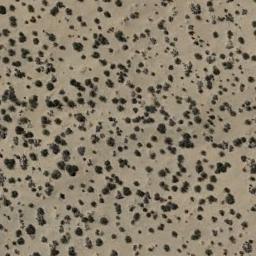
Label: chaparral